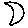
Label: moon